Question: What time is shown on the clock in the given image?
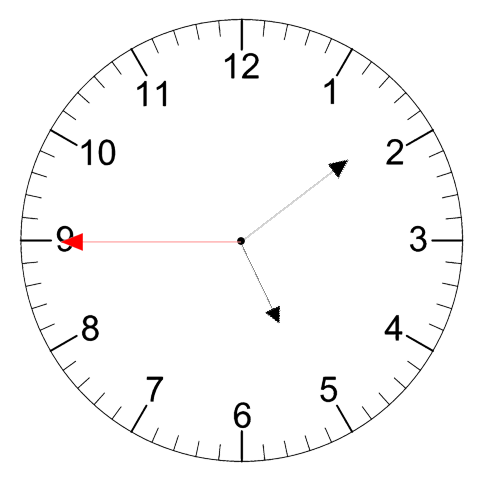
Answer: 05:08:45